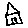
Label: house